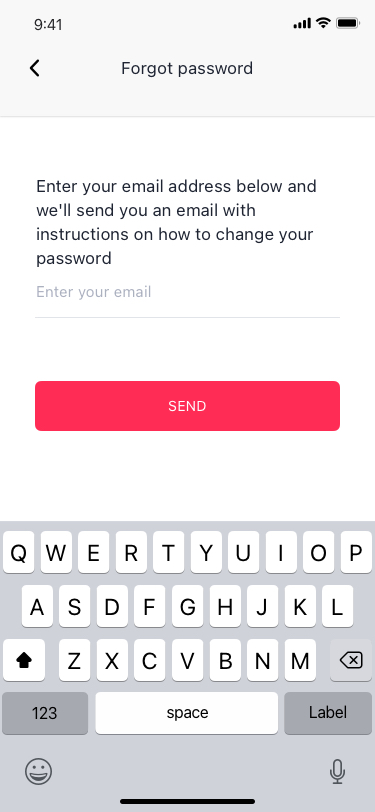
Text in this UI design:
Enter your email
Enter your email address below and we'll send you an email with instructions on how to change your password
Forgot password